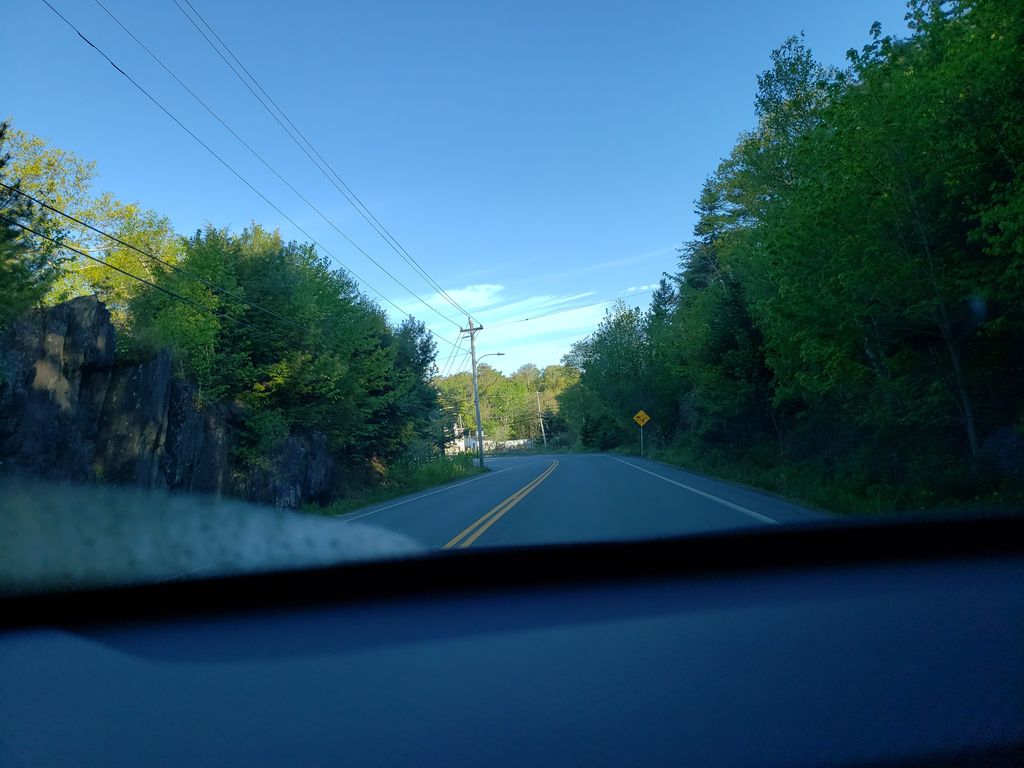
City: halifax